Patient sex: M
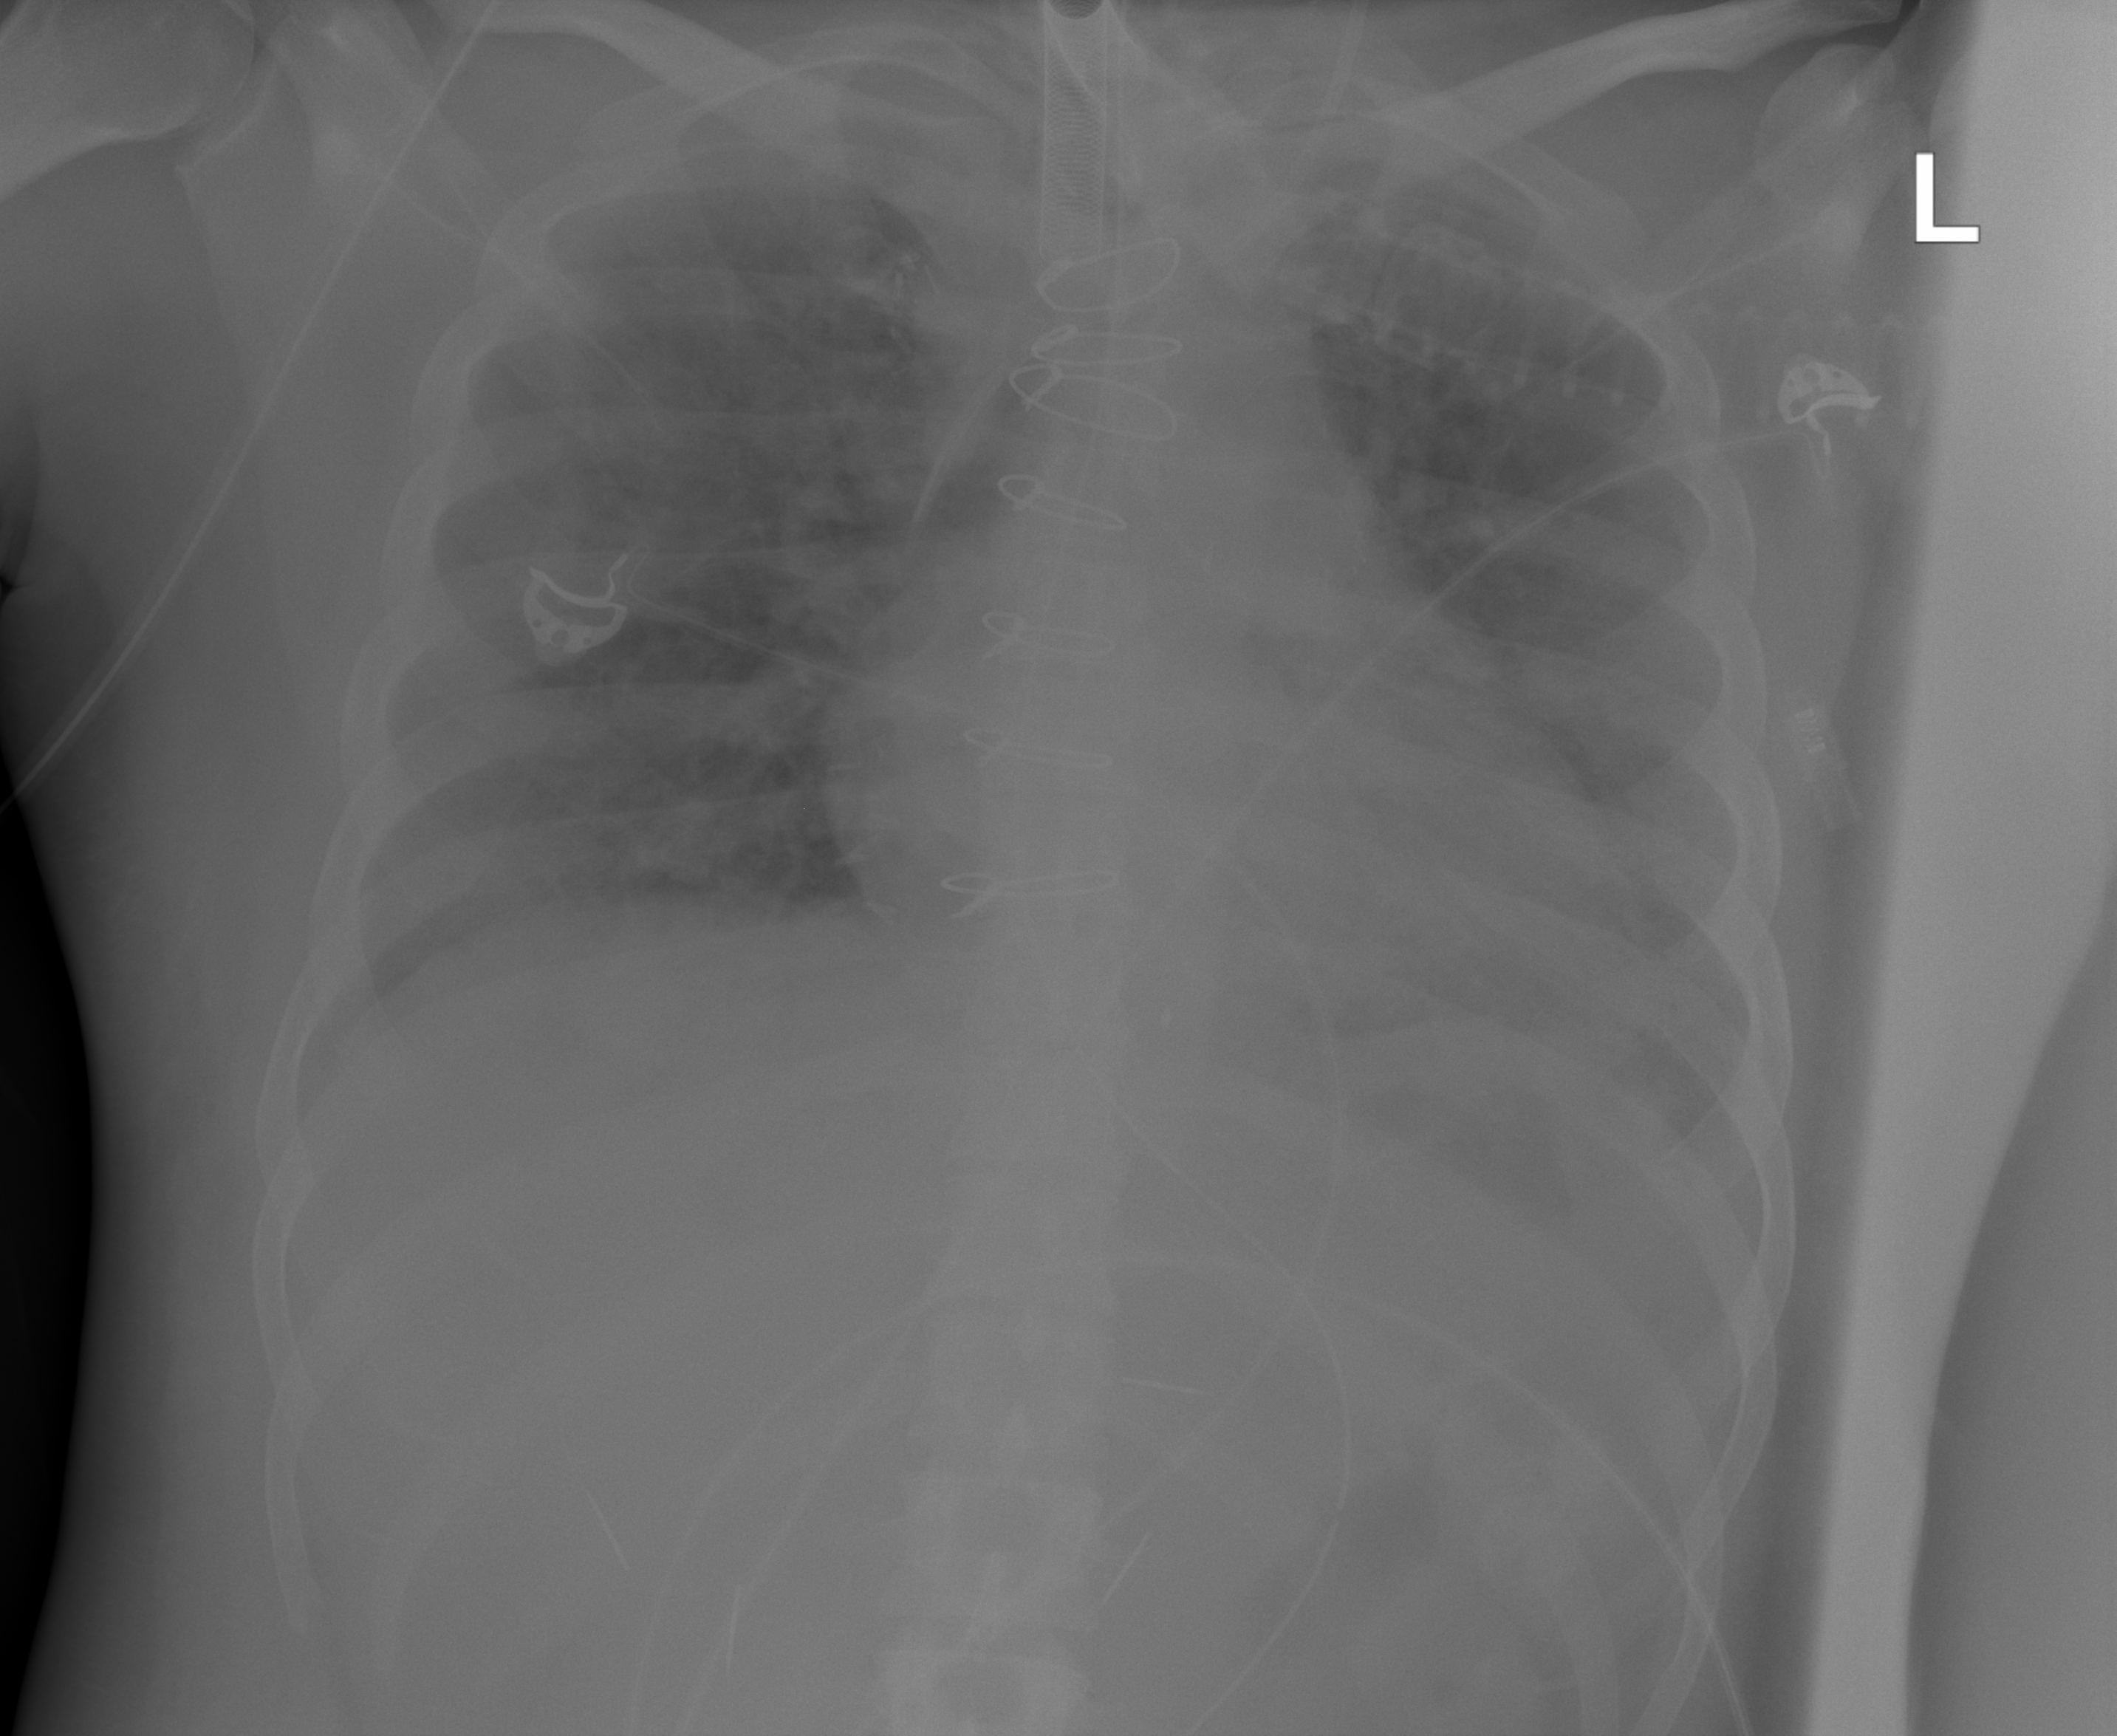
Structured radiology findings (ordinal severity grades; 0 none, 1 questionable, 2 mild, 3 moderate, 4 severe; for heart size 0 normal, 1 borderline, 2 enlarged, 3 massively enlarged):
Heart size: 2
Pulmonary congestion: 2
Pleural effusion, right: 2
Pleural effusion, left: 2
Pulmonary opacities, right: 3
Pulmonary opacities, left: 3
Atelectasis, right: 2
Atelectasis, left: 2